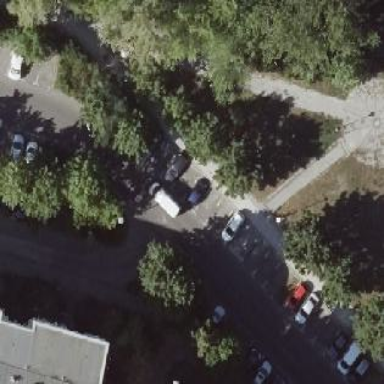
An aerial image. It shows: Street side parking available for residential area.